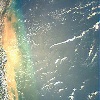
Label: water